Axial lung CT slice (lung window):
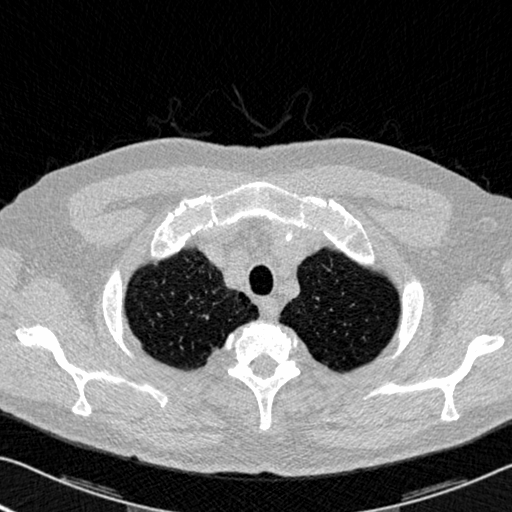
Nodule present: no